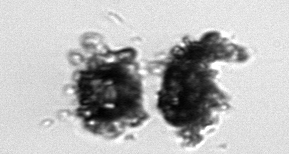
Label: Thalassiosira_TAG_external_detritus